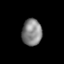
Tissue: lung
Cell type: Endothelial cells
Senescence score: 0.2166
Nuclear area (px): 512
Mean DAPI intensity: 134.043